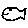
Label: fish